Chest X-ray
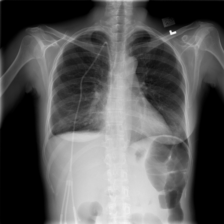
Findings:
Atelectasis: negative
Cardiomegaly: negative
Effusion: positive
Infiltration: negative
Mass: negative
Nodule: negative
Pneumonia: negative
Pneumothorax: negative
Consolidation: negative
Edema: negative
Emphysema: negative
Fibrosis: negative
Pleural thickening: negative
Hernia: negative